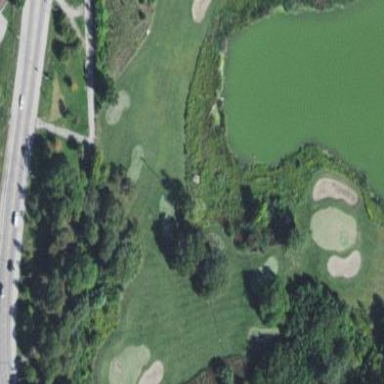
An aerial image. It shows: Golf fairway surrounded by grass.